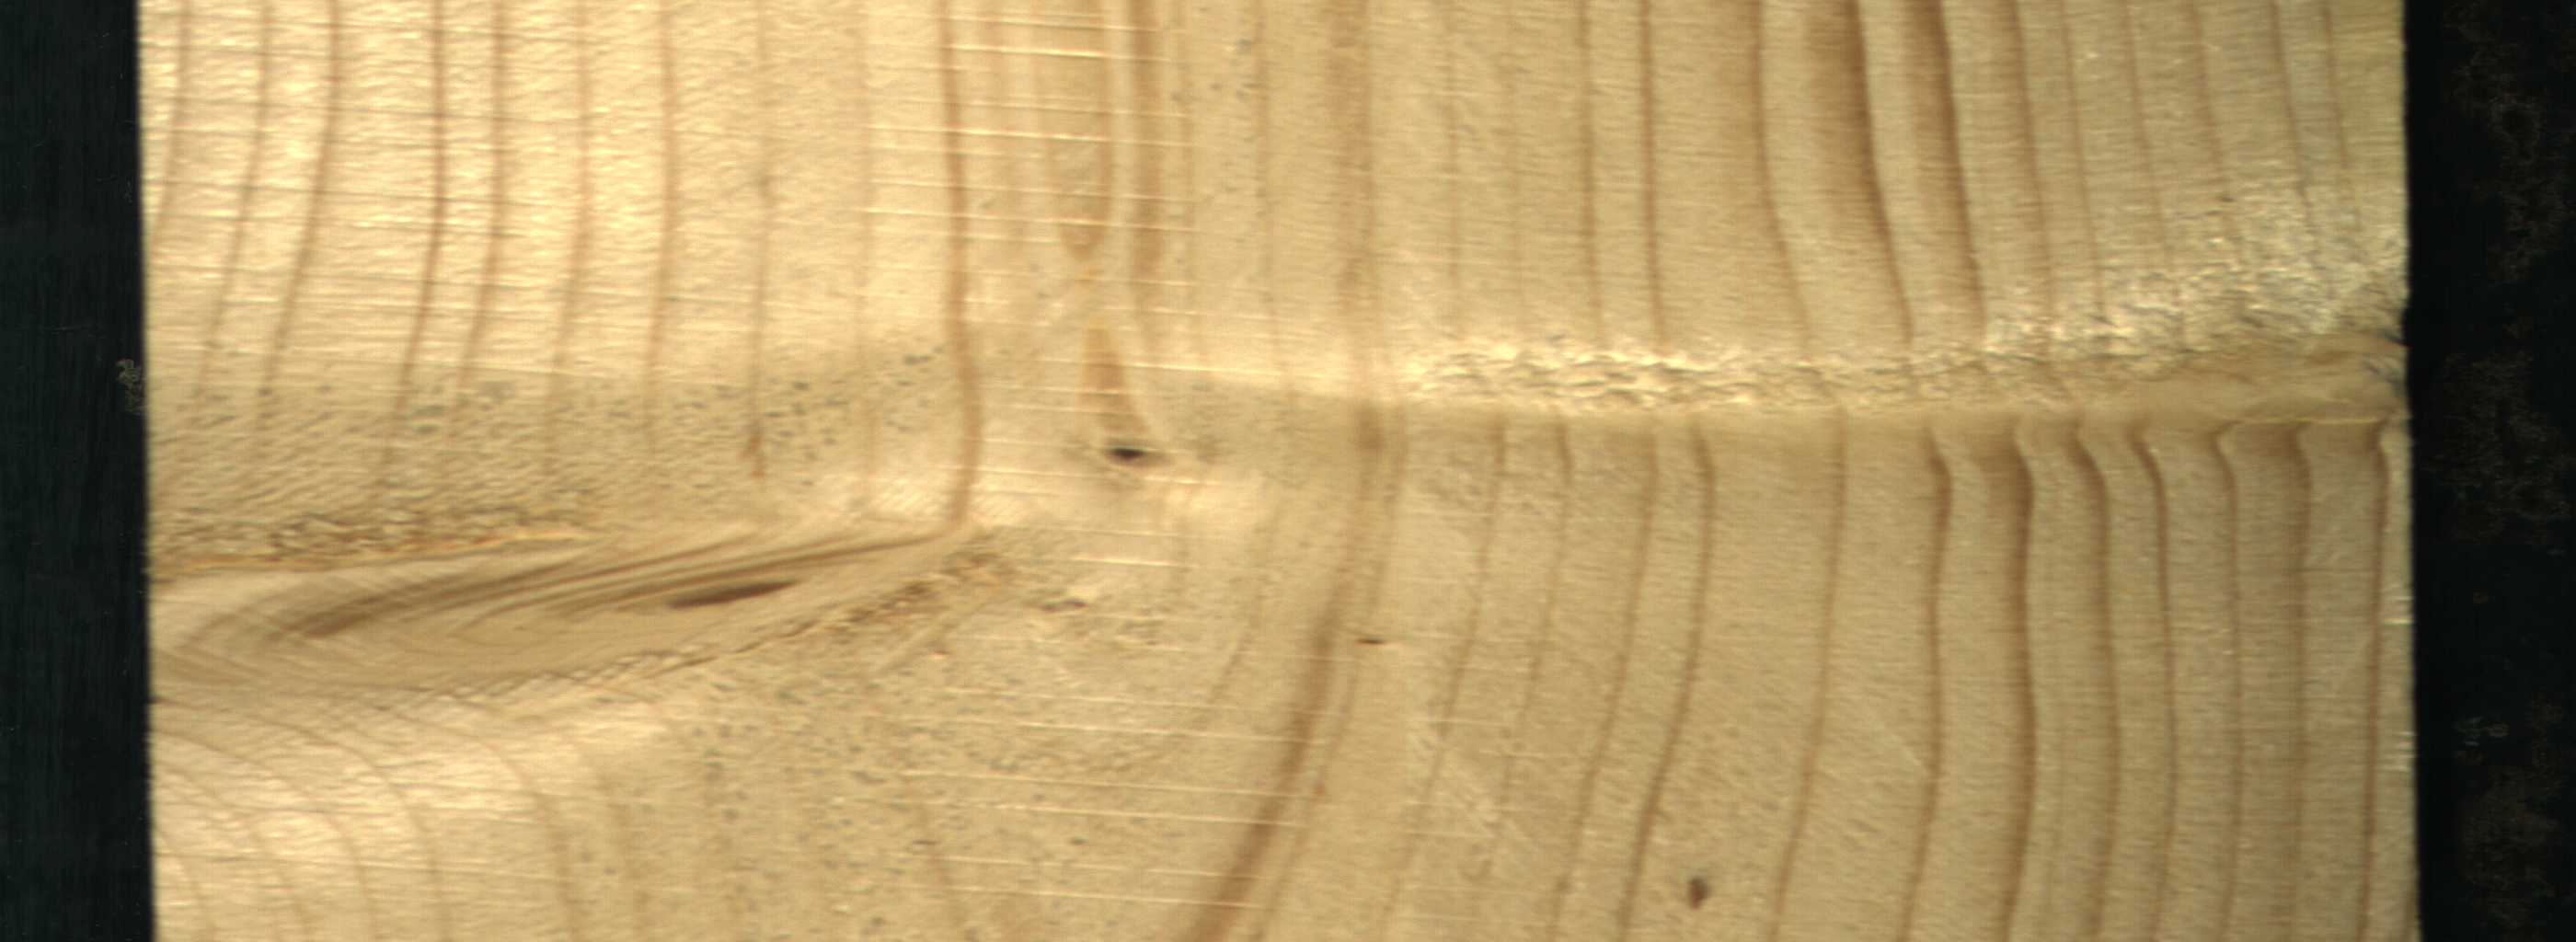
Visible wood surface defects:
Dead_Knot
Live_Knot